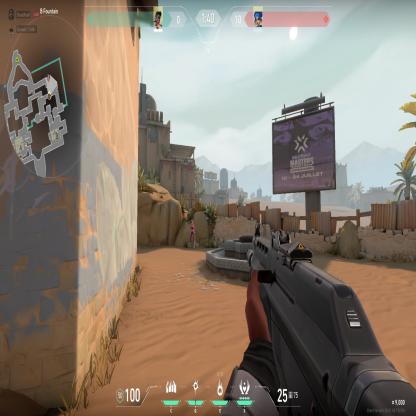
Label: enemy